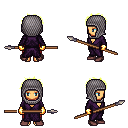
a pixel art fantasy rpg character, female body template, human, tanned skin, purple robe, red pants, gold bedhead hairstyle, chain hood, gold gloves, maroon shoes, spear, four views (front, back, left, right), 2x2 character sprite sheet, small pixel art, hard edges, no anti-aliasing